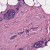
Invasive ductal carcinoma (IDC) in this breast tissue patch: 0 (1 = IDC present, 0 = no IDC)